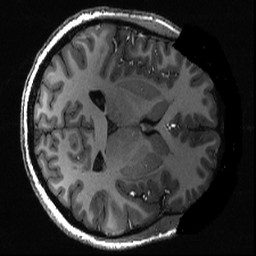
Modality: T1w
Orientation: axial
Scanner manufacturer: siemens
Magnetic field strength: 6.98 T
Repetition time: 2.6 s
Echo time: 0.00343 s